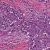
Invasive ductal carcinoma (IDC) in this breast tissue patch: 1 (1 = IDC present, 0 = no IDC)